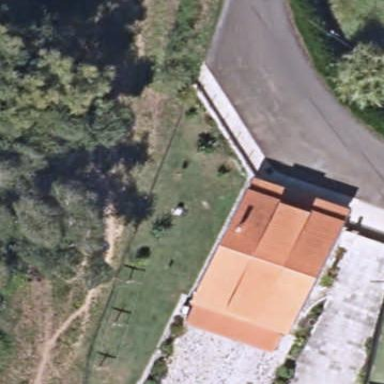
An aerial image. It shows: Simple and straightforward house.